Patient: sex F, age 56
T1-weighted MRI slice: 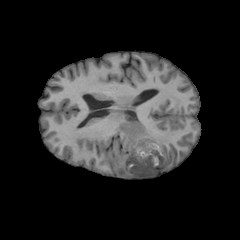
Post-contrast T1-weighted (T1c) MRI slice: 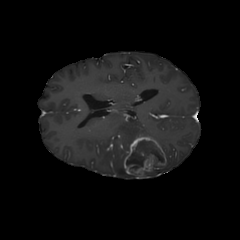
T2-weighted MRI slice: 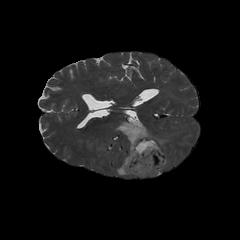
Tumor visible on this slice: yes
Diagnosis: Glioblastoma, IDH-wildtype
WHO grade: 4